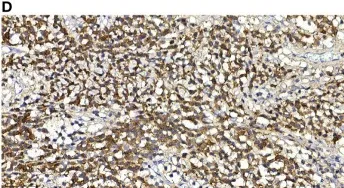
Histological and immunohistochemical features of SEP. (B-D) Immunohistochemical staining presented CD38(+), CD138(+), Kappa (+). 400x.
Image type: pathology (immunostaining)